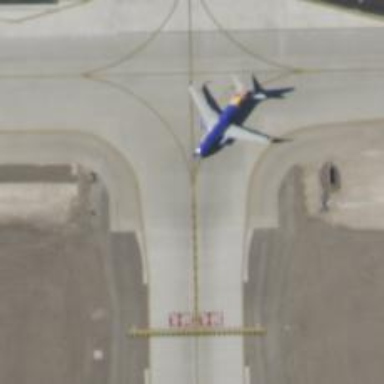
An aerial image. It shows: View of taxiway at the airport.